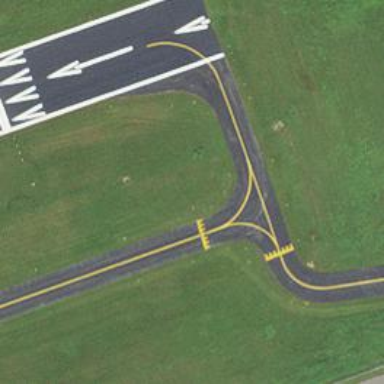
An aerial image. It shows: View of taxiway at the airport.